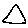
Label: triangle